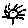
Label: sun